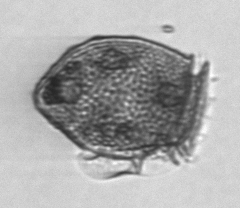
Label: Dinophysis_norvegica